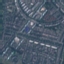
Land use / land cover: Residential